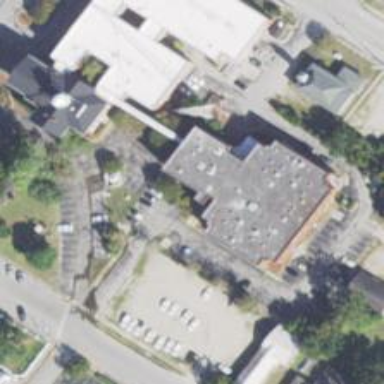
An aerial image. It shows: Police building.